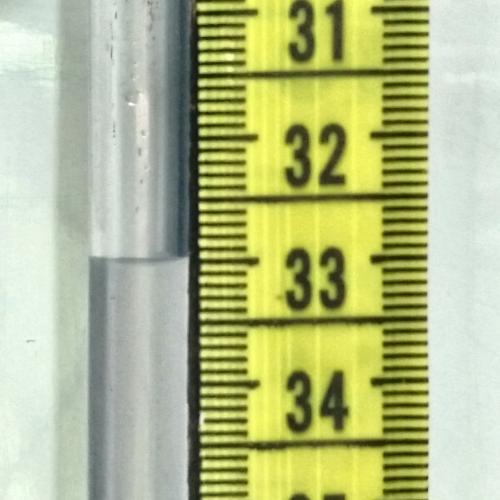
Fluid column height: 33.0 cm